Current action and preconditions to check: trajectory_clear

Your task: For each precondition in the list above, predict whether it will hold at this action.

Consider the current scene as observed from the mobile robot's camera, and analyze the predicted future states of all dynamic agents (e.g., people, animals, vehicles, or any moving entities) within the NEXT SECOND.

IMPORTANT: Only answer "very likely" if you are absolutely certain—based on strong, clear evidence—that a dynamic agent will violate the precondition in the predicted future state. Do NOT answer "very likely" for unlikely, ambiguous, or low-probability risks.

Ask yourself for each precondition: Is there a high probability, with clear and convincing evidence, that the predicted future states of any dynamic agent will interfere with the predicted future state of the currently executing action within the NEXT SECOND, causing that precondition to fail?

Assess the risk level based on these predictions. Use "likely" or "very likely" if motions create a clear risk of interference.

Use "neutral" or "improbable" if agents are nearby but their predicted paths are clearly diverging or non-conflicting.

Failure Risk Categories: "very improbable", "improbable", "neutral", "likely", "very likely"

Answer Format: Output ONLY the probability_of_failure value from these categories: "very improbable", "improbable", "neutral", "likely", "very likely"

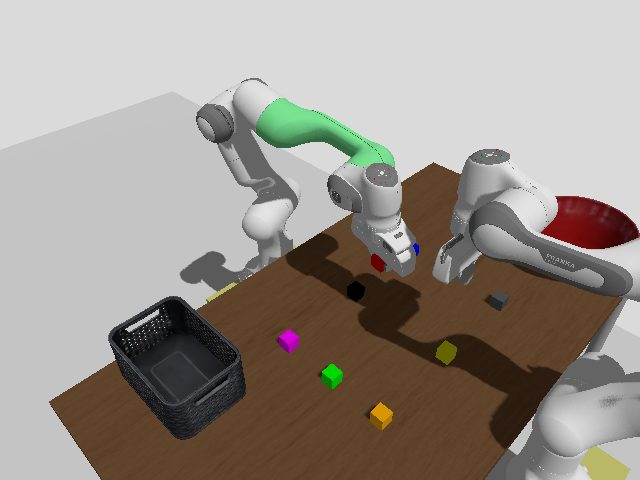

Answer: neutral